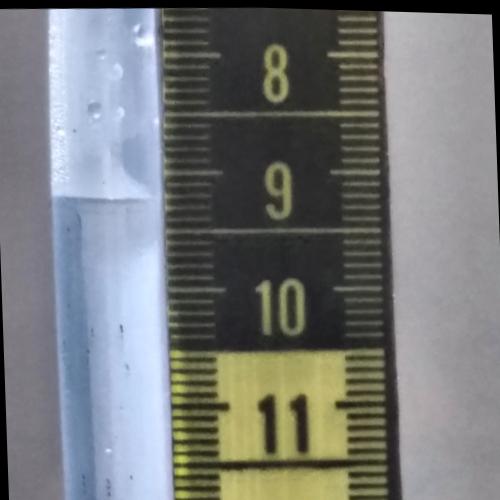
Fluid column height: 9.2 cm